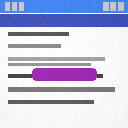
Screen state: on